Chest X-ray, PA view. Patient: 50 years old, sex F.
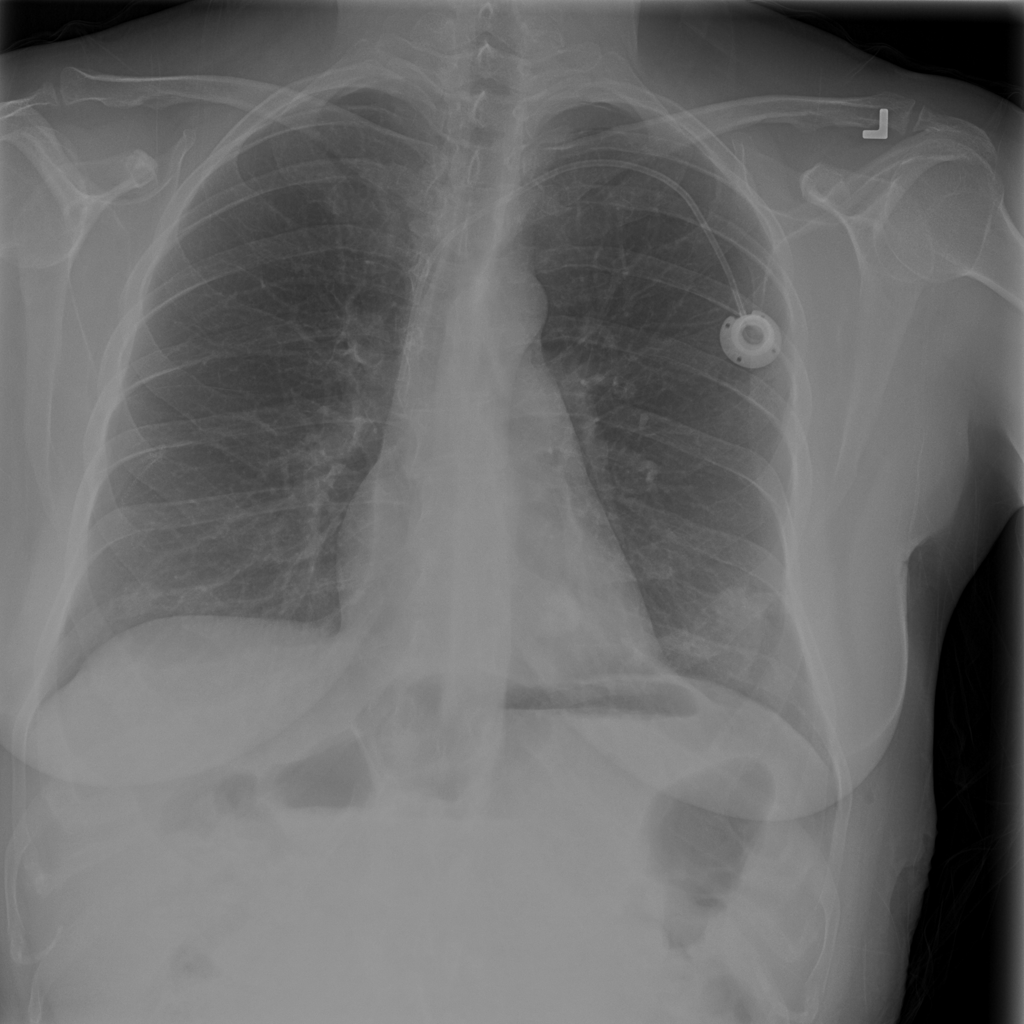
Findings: Pneumothorax